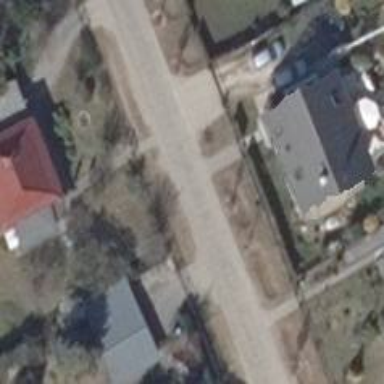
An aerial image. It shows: Footway.